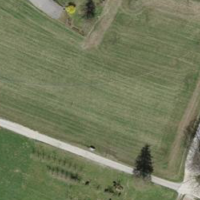
EUNIS habitat code: 55
Species observed at this site:
Larix decidua
Convolvulus arvensis
Melilotus officinalis